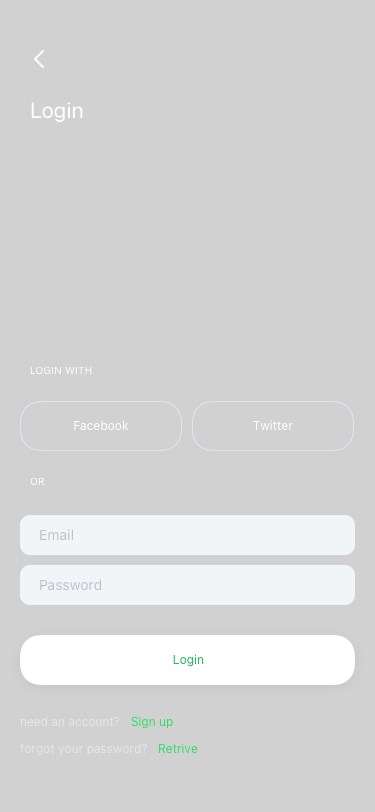
Text in this UI design:
forgot your password?
Retrive
need an account?
Sign up
OR
LOGIN WITH
Login